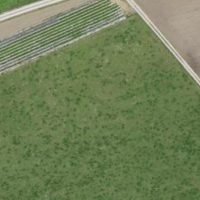
EUNIS habitat code: 52
Species observed at this site:
Milvus migrans